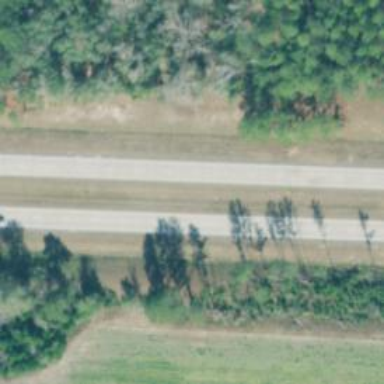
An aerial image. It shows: Trunk highway with expressway features. It is dual carriageway.